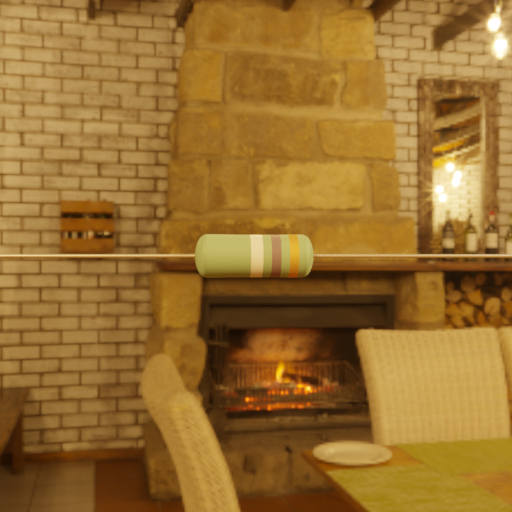
Resistor colour bands (in order): white, gray, gold